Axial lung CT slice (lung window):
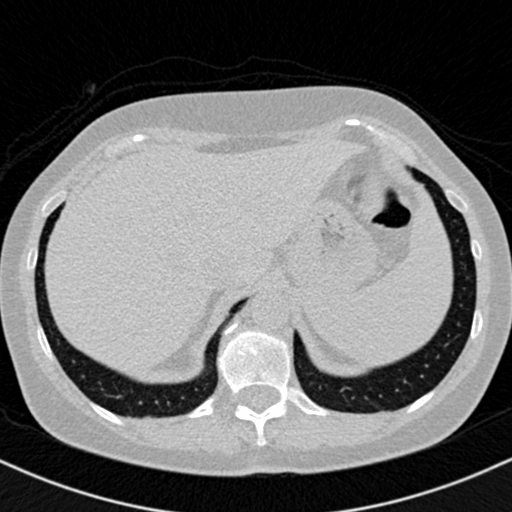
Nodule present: no